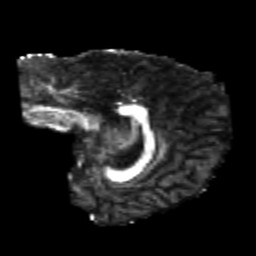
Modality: FA
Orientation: sagittal
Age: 22
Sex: female
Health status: healthy
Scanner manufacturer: philips
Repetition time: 7.384 s
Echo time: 0.08599 s